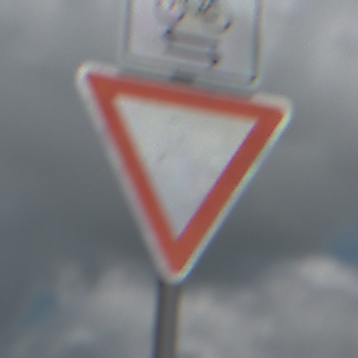
Verkehrszeichen: VorfahrtGewaehren
Zusatzzeichen oben: RichtungsangabeDurchPfeile9
Umgebung: Outdoor, Nature
Tageszeit: Midday
Wetter: PartlyCloudy
Licht: Natural
Jahreszeit: NotSpecified
Kontrast: HighContrast